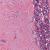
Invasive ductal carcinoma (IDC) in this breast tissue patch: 1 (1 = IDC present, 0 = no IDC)